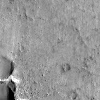
Atmospheric dust classification: not_dusty